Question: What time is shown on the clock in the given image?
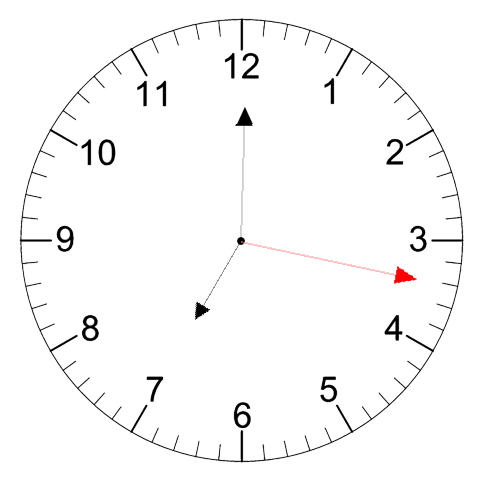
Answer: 07:00:17